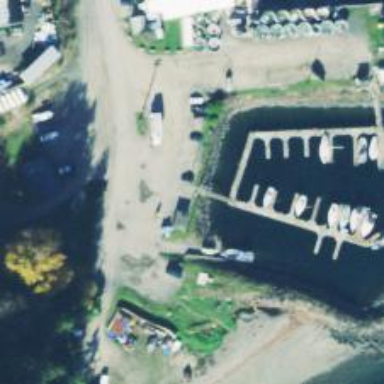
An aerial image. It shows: Dock by the waterway.